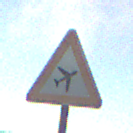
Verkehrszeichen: FlugbetriebLinks
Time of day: SunriseSunset
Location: Outdoor (Nature)
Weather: PartlyCloudy
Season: NotSpecified
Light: Natural